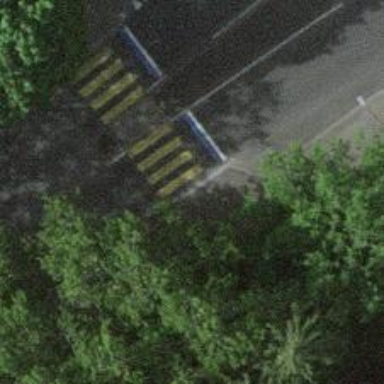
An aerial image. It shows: Kerb serving as barrier.